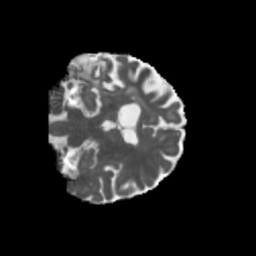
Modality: MD
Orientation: coronal
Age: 68
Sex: female
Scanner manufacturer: siemens
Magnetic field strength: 3 T
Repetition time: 5.47 s
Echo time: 0.0854 s